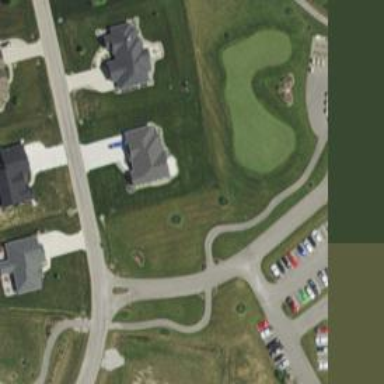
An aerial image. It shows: Path used for both walking and golf.